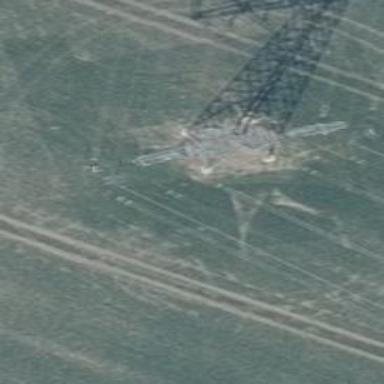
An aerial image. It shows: Historic power tower.